Question: I am trying to create a simple program using the Floyd-Warshall Algorithm to calculate the shortest route between two or more pairs of nodes.
I am using a class 'Village' to represent the nodes, and a class 'Road' to represent the roads between said nodes. Further down through the code I am also calling a class 'TransportRequest' which represent the two nodes from which I need to generate the shortest path.
'''
public string CalculateShortestRoute(List<Village> villagesList, List<Road> roadsList, Guid mapID)
{
//Initialize two dimentional arrays with the amount of villages.
int[,] dist = new int[villagesList.Count, villagesList.Count];
string[,] path = new string[villagesList.Count, villagesList.Count];
//Loop through each village in order to insert distance values into a two dimentional array
for (int from = 0; from < villagesList.Count; from++)
{
for (int to = 0; to < villagesList.Count; to++)
{
//If the village from and village to are the same, set the distance to 0.
if (from == to)
{
dist[from, to] = 0;
}
else
{
int result = <PHONE>;
//Get the road between the two currently selected villages.
Road rDist = roadsList.SingleOrDefault<Road>(v => v.Village.Name == villagesList[from].Name && v.Village1.Name == villagesList[to].Name);
//If the road doesn't exist...
if (rDist == null)
{
//... swap the village from and village to, and check again
rDist = roadsList.SingleOrDefault<Road>(v => v.Village.Name == villagesList[to].Name && v.Village1.Name == villagesList[from].Name);
if (rDist != null)
{
//If the road is now found, get the distance.
result = Convert.ToInt32(rDist.Distance);
}
}
else
{
//If the road initially existed, get its distance.
result = Convert.ToInt32(rDist.Distance);
}
//Set the distance at the given positions to the integer retrieved.
dist[from, to] = result;
}
}
}
//Loop through all the villages again and initialize the other two dimentional array with the village name.
for (int from = 0; from < villagesList.Count; from++)
{
for (int to = 0; to < villagesList.Count; to++)
{
path[from, to] = villagesList[from].Name;
}
}
//Re-loop through all the villages three times...
for (int k = 0; k < villagesList.Count; k++)
{
for (int i = 0; i < villagesList.Count; i++)
{
for (int j = 0; j < villagesList.Count; j++)
{
if (dist[i, j] != <PHONE>)
{
//... and if the distances between two selected villages is greater than the other two added together, ...
if (dist[i, j] > (dist[i, k] + dist[k, j]))
{
//... Set the distances of the two selected villages to the shortest distance.
dist[i, j] = dist[i, k] + dist[k, j];
int distance = dist[i, j];
Village vv = villagesList.SingleOrDefault(v => v.Name == villagesList[k].Name);
//Also, add the village name to the path.
path[i, j] = path[i, j] + " " + vv.Name;
}
}
}
}
}
for (int from = 0; from < villagesList.Count; from++)
{
for (int to = 0; to < villagesList.Count; to++)
{
Village vv = villagesList.SingleOrDefault(v => v.Name == villagesList[to].Name);
path[from, to] = path[from, to] + " " + vv.Name;
}
}
//Get the transport requests on the current map.
Map m = new BAMap().GetMapByID(mapID);
List<TransportRequest> transportRequests = new BATransportRequest().GetTransportRequestsByMapID(m.ID).ToList();
string p = "";
int dis = 0;
//For each transport request, get the index village from and village to from the map vilalges.
foreach (TransportRequest r in transportRequests)
{
int villFrom = villagesList.IndexOf(villagesList.Single<Village>(vill => vill.Name == r.Village.Name));
int villTo = villagesList.IndexOf(villagesList.Single<Village>(vill => vill.Name == r.Village1.Name));
//Retrieve the distance between these two villages from the two dimentional array
dis = dist[villFrom, villTo];
//Initialize a string 'p' to null.
//If it is null...
if (p == "")
{
//... add the path of the village from and village to.
p = path[villFrom, villTo];
}
else
{
//Else, if it is not null, add the path of the village from and village to to the string.
p += " " + path[villFrom, villTo];
}
}
//If the string doesn't start with an 'A'...
if (!p.StartsWith("A"))
{
string pp = p;
//.. Start the path from village 'A', and add the path retreived beforehand to the 'A'
p = "A " + pp;
}
//If the final path doesn't end with an 'A'...
if (!p.EndsWith("A"))
{
//... attach an 'A' to it.
p += " A";
}
//Return the path.
return p;
}
'''
The above code seems to work fine on most of the randomly generated nodes and distances, however fails on a few occasions such as the one below;

If I try to calculate the shortest route from node A to node E, the answer is always A > E (with a total of 100) instead of A > B > C > D > E (with a total of 37).
The roads between each node are bi-directional, meaning that from A to B and B to A are both 10, in this case.
The matrices dist[] is being populated correctly with the correct distances between each node pair. Where there is no road connecting the pair of nodes, I am setting a default distance of <PHONE> units.
I've searched through multiple questions on different forums (including this one) but none seem to tackle this issue. I believe that the algorithm is implemented correctly but I fail to see where and why on certain occasions it doesn't work properly.
I would greatly appreciate help on this matter as I've been working trying to solve this issue for more than a week.
Many thanks in advance.
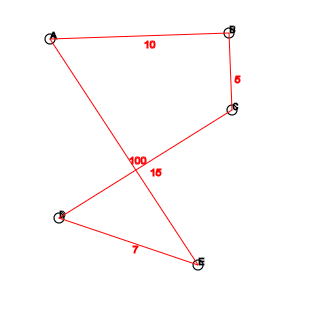
Answer: This is because you never allow to reduce the dist between two nodes not connected by a road. Look for example at node C and E. The dist[C,E] will remain <PHONE> because you never consider the possibility of going from C to E via D.
By the way, a quick debug session would have probably been the way to go to see what the algorithm is doing step by step.